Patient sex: M
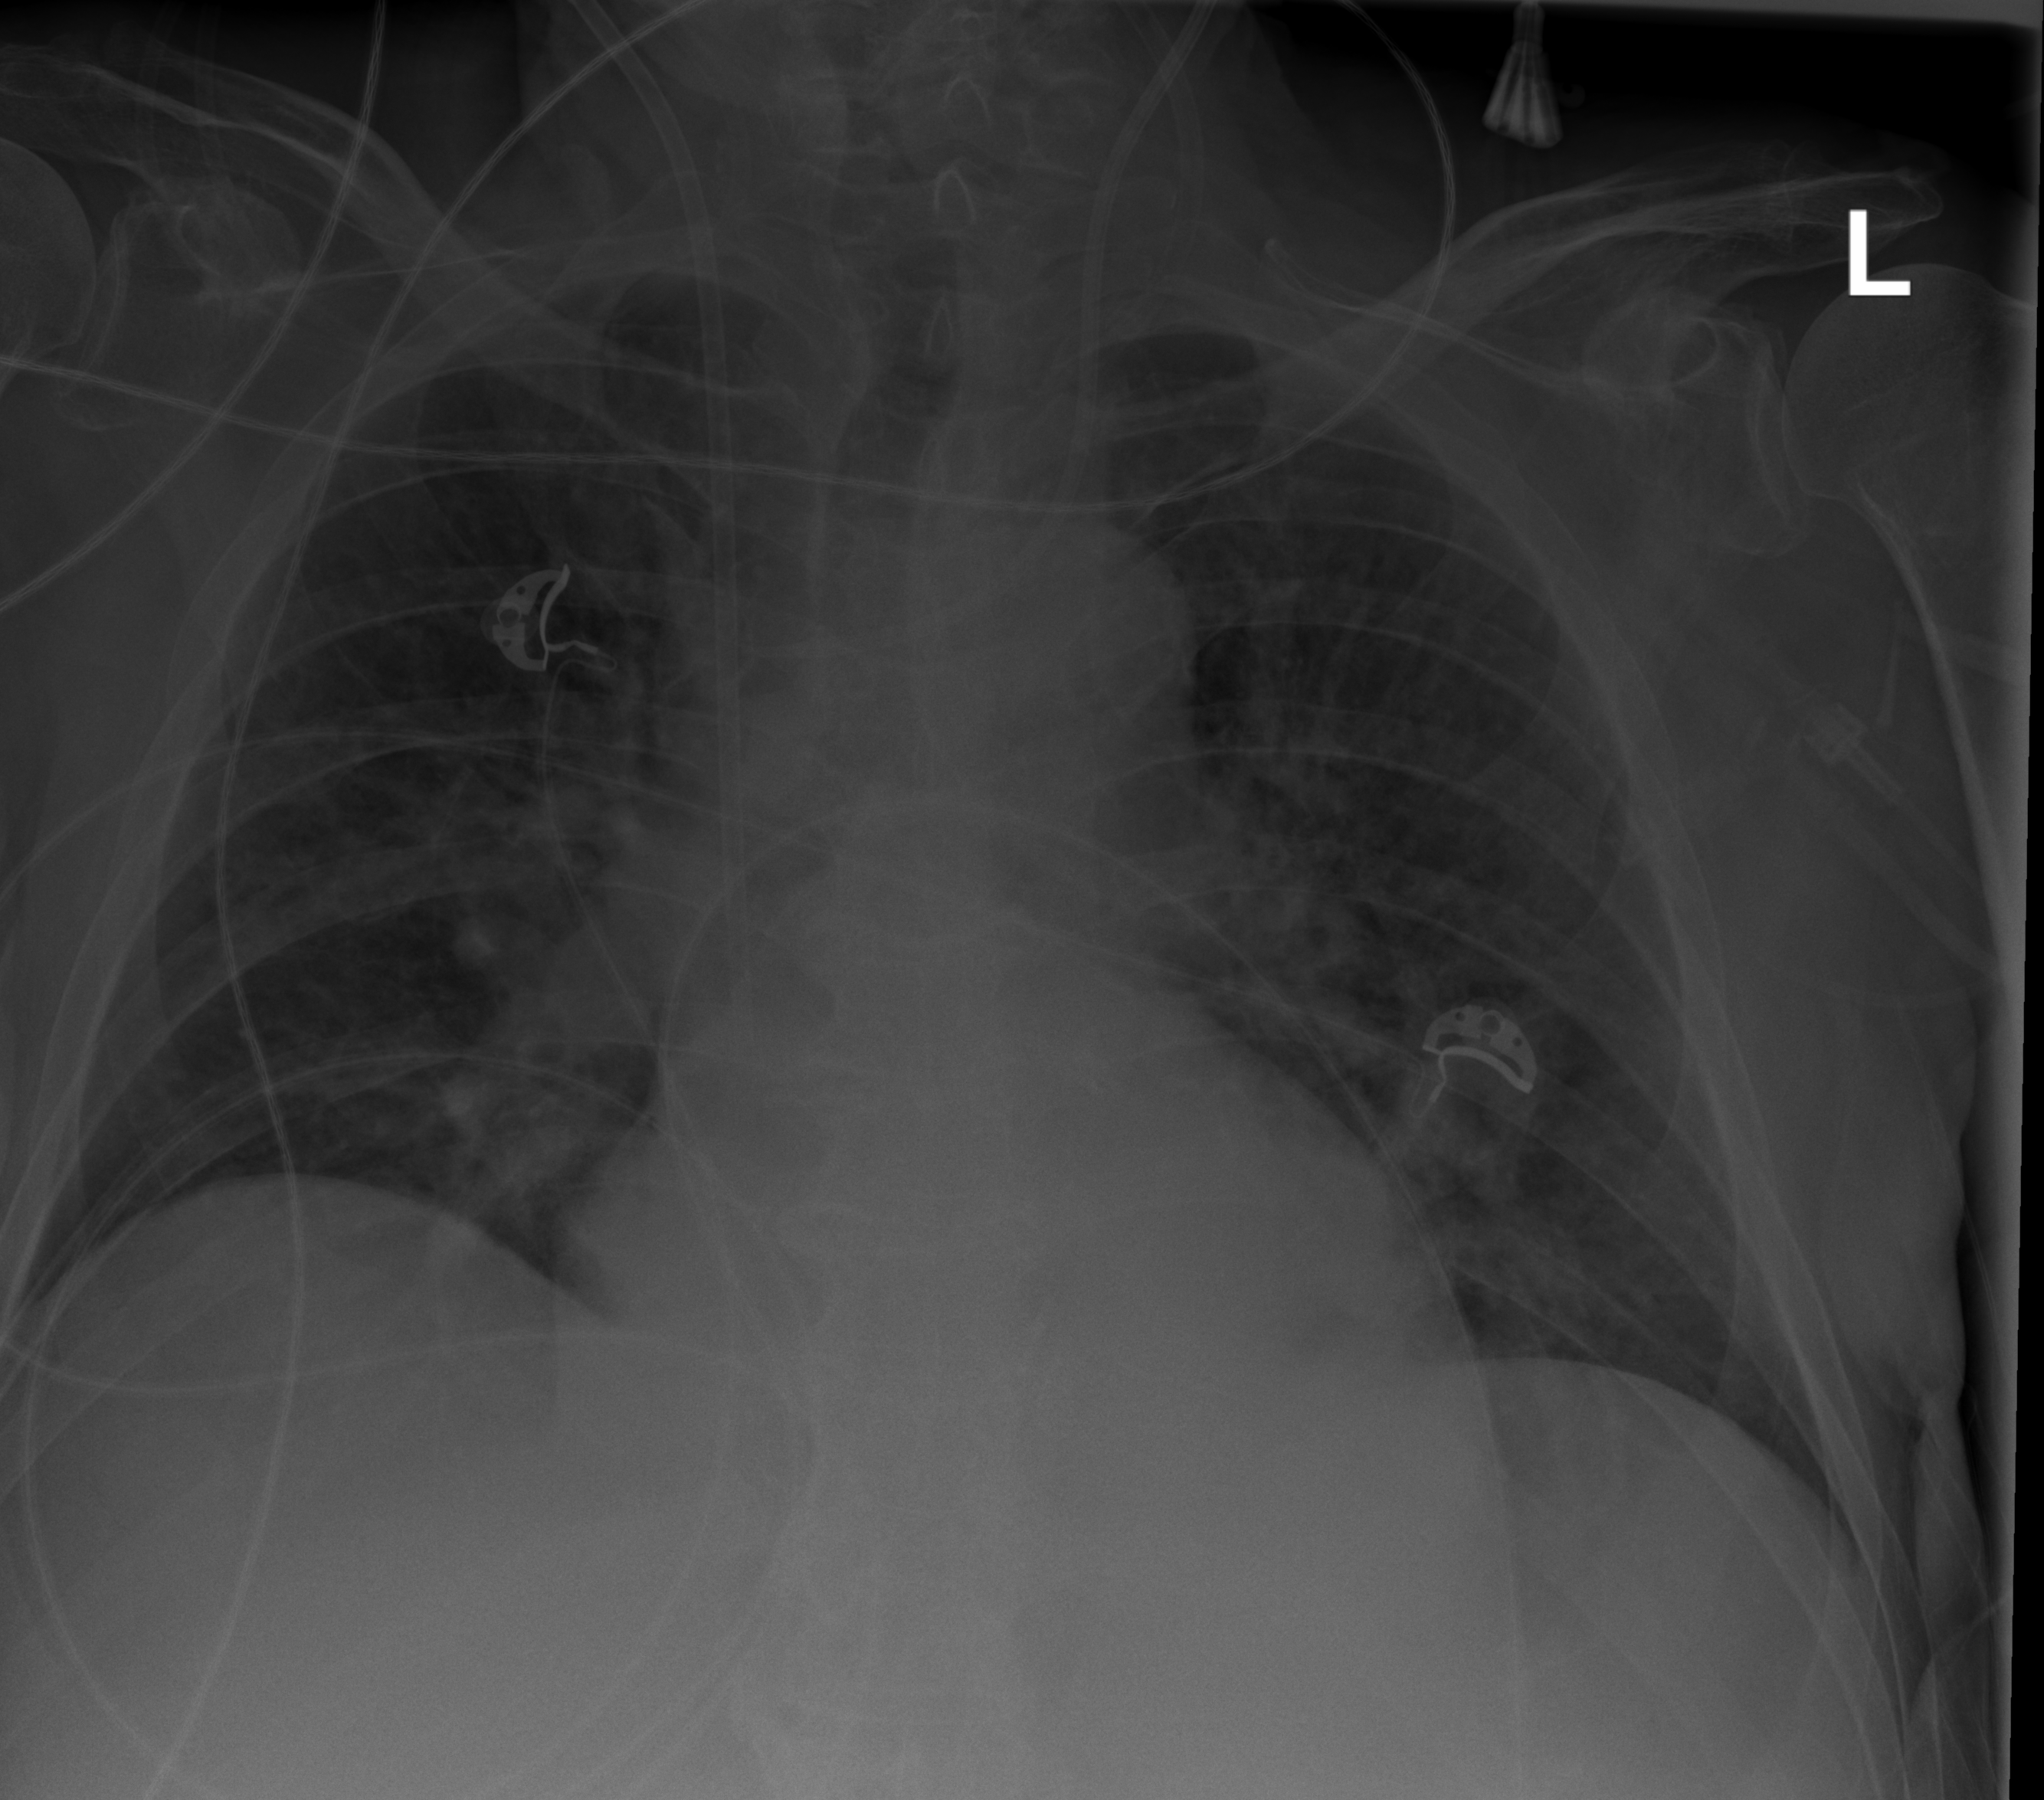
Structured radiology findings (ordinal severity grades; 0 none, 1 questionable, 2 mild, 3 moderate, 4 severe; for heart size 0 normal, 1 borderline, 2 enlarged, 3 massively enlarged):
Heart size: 2
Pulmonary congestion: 2
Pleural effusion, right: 0
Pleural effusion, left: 0
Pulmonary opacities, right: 0
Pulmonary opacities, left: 0
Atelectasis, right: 0
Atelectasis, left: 0